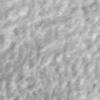
Label: no_change